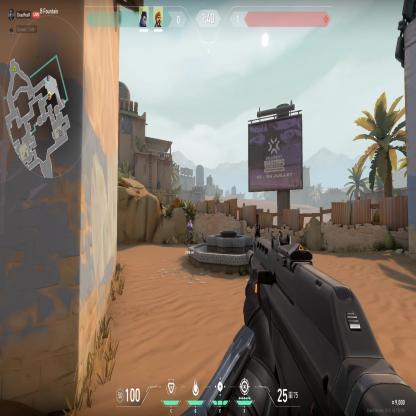
Label: teammate